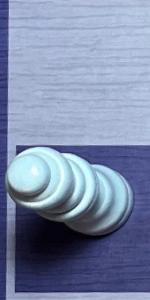
Label: Queen_White